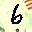
Label: 6